Question: What is the type of plot?
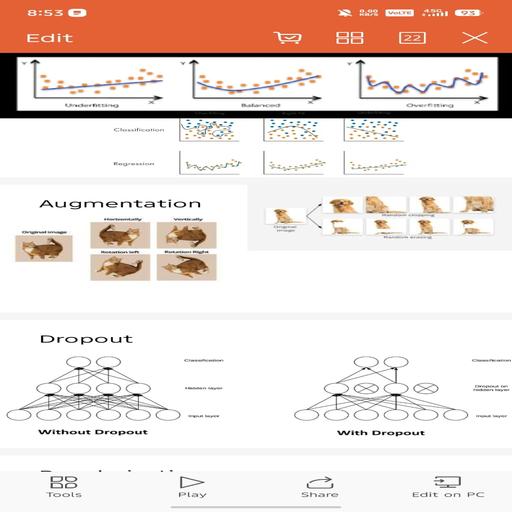
Answer: Scatter Plot